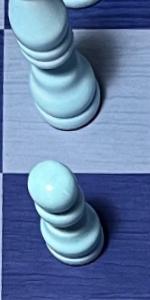
Label: Pawn_White